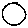
Label: circle